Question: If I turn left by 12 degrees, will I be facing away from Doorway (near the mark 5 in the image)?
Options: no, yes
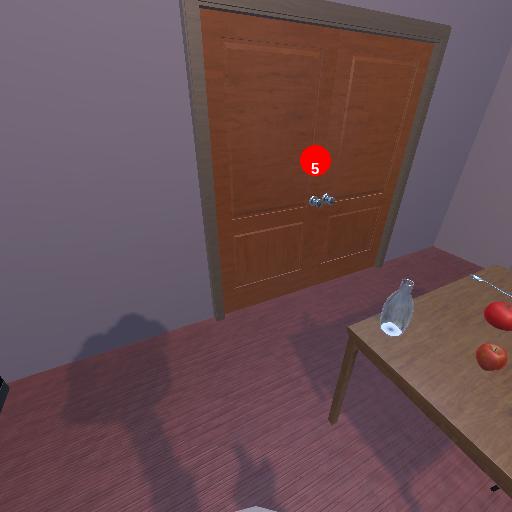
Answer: no